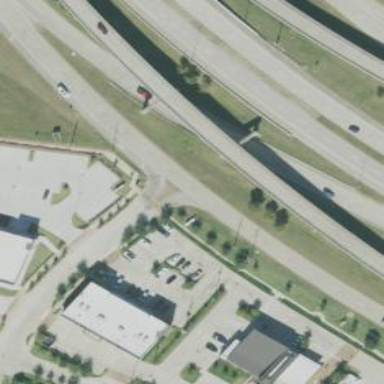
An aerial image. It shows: Primary highway with frontage road.